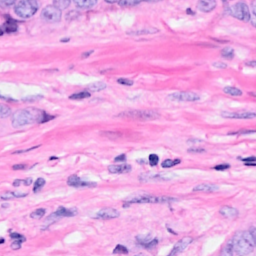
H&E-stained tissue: Breast